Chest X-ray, AP view. Patient: 32 years old, sex F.
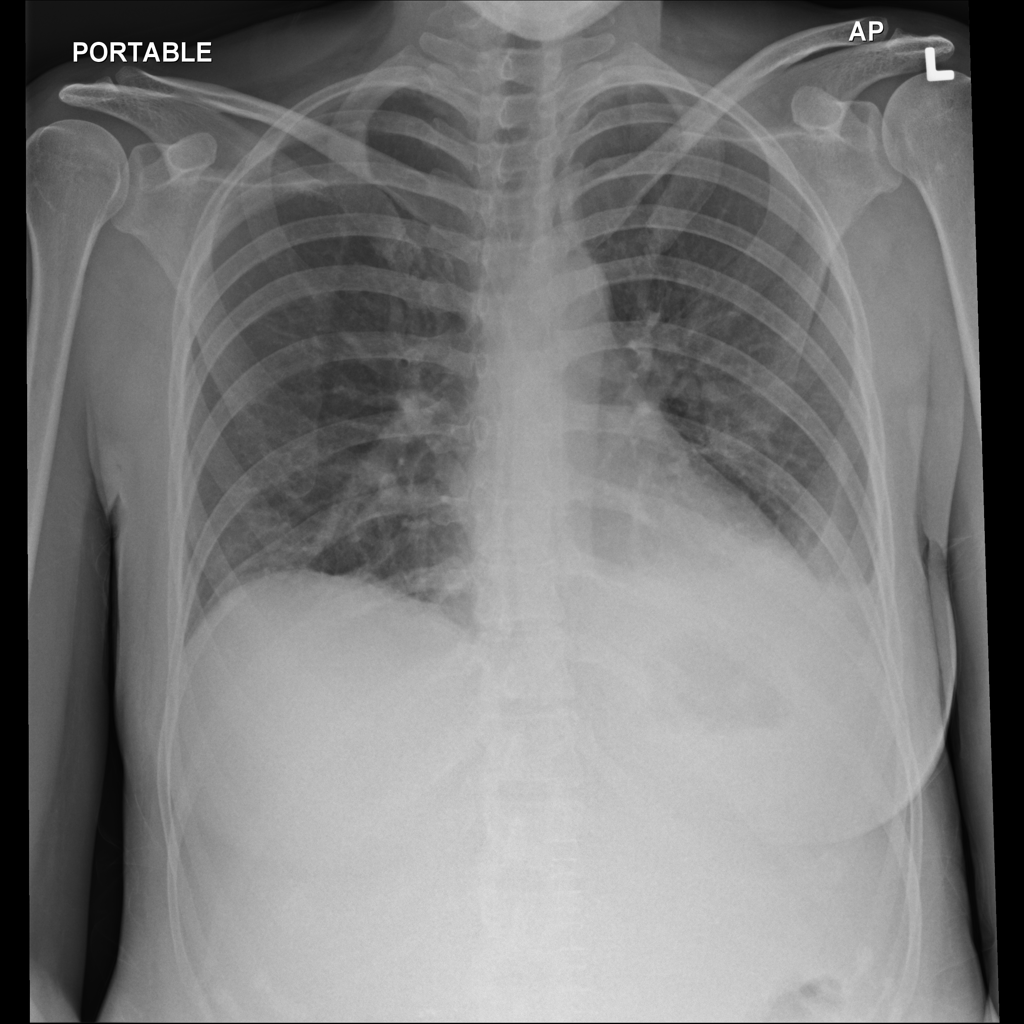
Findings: Atelectasis, Effusion